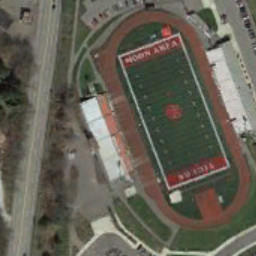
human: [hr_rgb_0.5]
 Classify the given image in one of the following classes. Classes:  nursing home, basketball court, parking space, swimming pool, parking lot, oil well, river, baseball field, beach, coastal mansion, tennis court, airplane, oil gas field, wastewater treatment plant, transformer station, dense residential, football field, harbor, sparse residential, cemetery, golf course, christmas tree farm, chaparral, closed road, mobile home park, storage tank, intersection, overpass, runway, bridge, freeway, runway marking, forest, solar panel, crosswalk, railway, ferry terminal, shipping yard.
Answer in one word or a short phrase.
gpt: football field